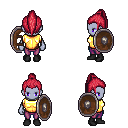
a pixel art fantasy rpg character, female body template, dark elf, purple skin, gold chest armor, magenta pants, ruby red long topknot hairstyle, black shoes, shield, four views (front, back, left, right), 2x2 character sprite sheet, small pixel art, hard edges, no anti-aliasing